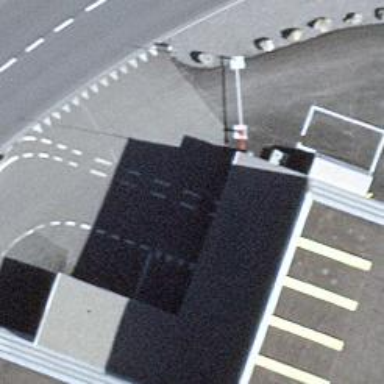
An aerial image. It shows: Lift gate at multi-storey parking facility.